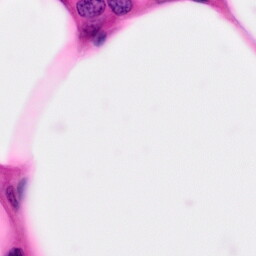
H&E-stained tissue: Pancreatic